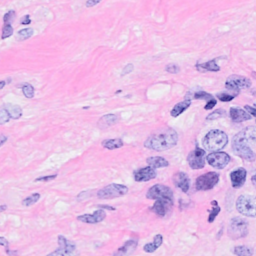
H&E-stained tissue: Breast